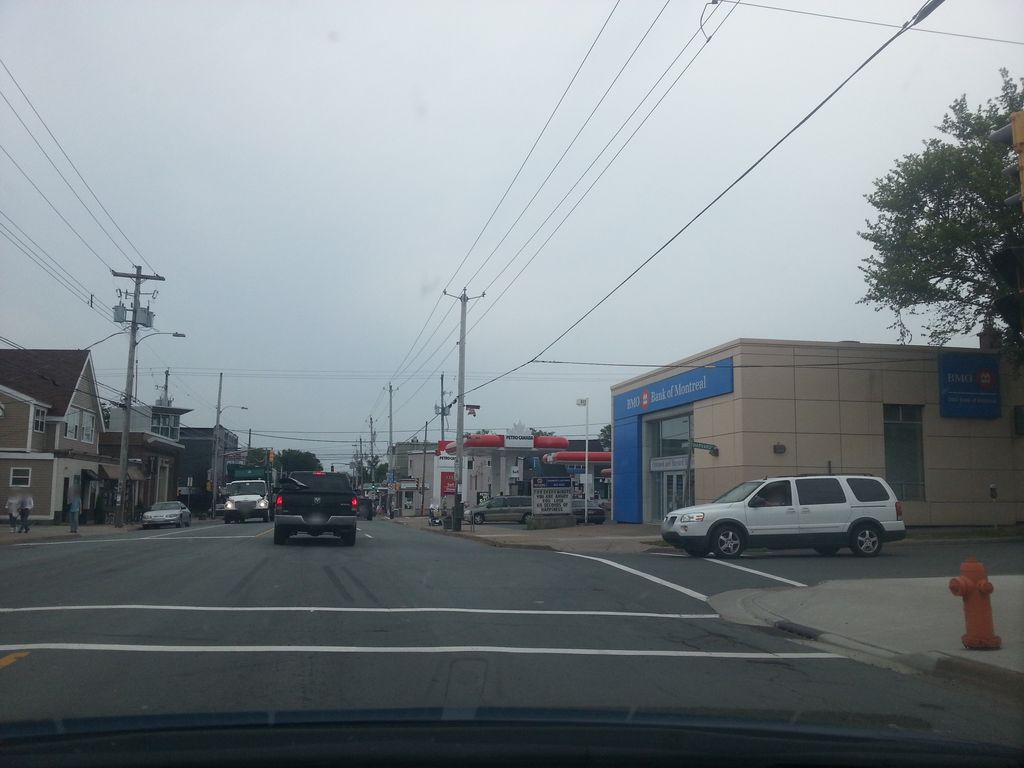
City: halifax